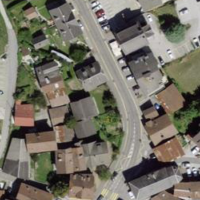
EUNIS habitat code: 54
Species observed at this site:
Macroglossum stellatarum